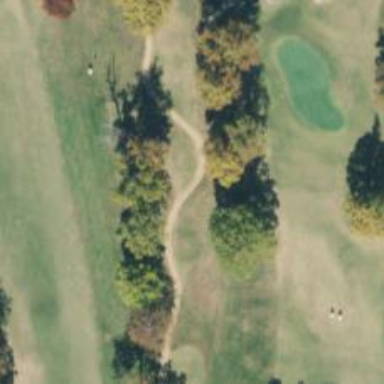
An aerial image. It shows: Service road designated as golf cart path.